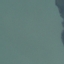
Land use / land cover class: SeaLake